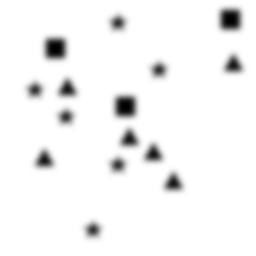
Squares: 3
Triangles: 6
Stars: 6
Total shapes: 15